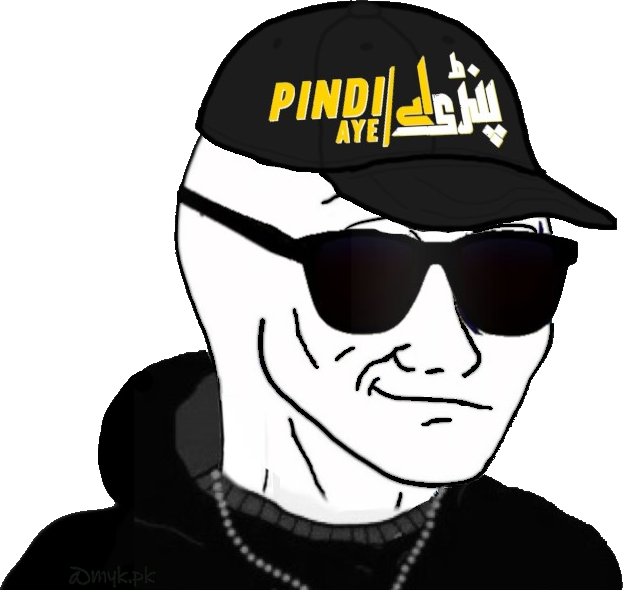
Label: 5_Smugjak